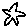
Label: star